Field crop: tomato
Growth stage: 2
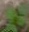
Species: solanum